Field crop: maize
Growth stage: 2
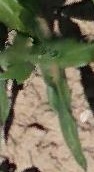
Species: maize